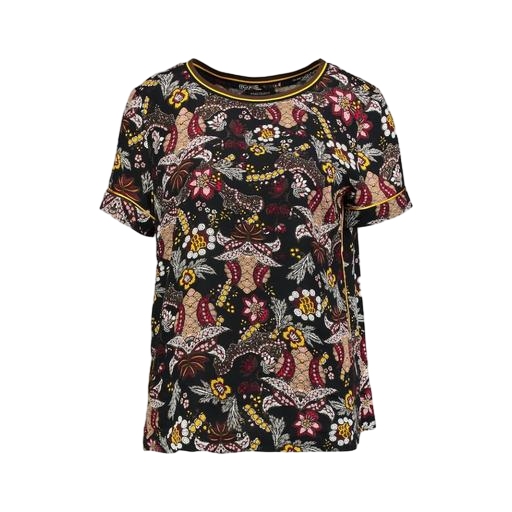
multicolor floral-print t-shirt only macy, black printed short-sleeve top only macy, black plus size printed t-shirt only macy, white background